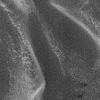
Atmospheric dust classification: not_dusty